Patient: sex F, age 49
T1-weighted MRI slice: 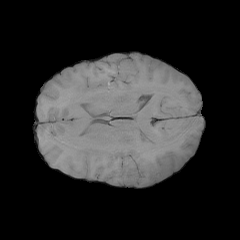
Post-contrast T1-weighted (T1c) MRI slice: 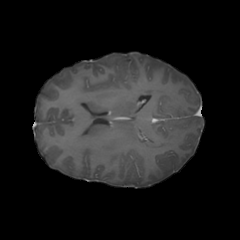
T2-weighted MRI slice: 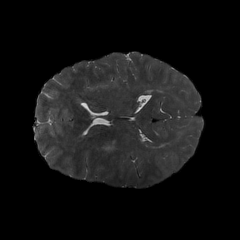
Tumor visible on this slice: yes
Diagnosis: Glioblastoma, IDH-wildtype
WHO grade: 4